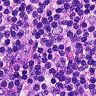
Metastatic tissue present: no